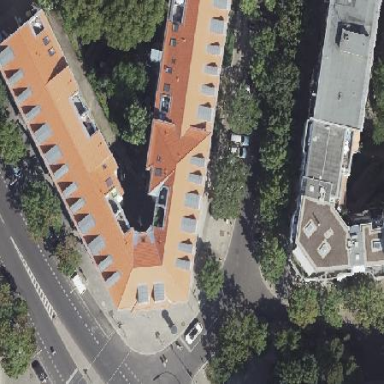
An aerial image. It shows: Building with gabled roof oriented across.